Question: Game Rule: Clicking a light toggles itself and its adjacent (up, down, left, right) lights. What is the minimum number of clicks required to turn off all the lights?
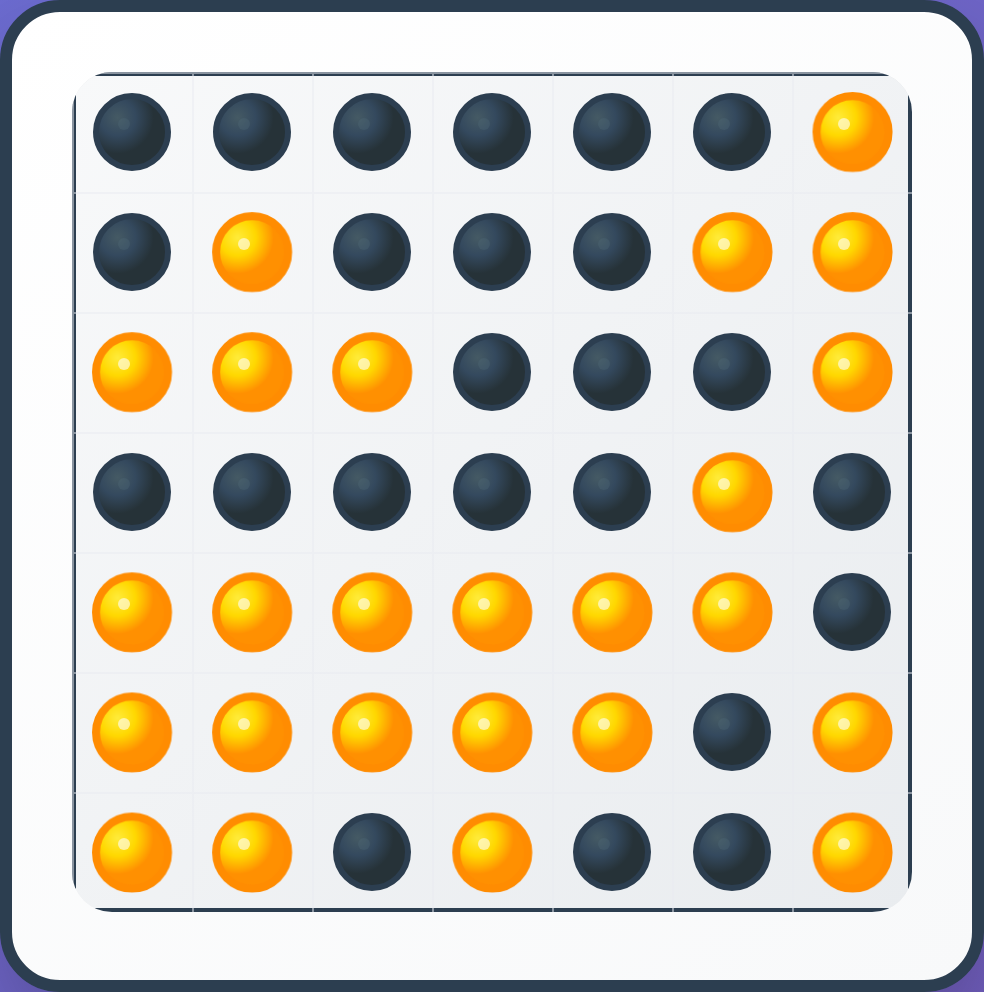
Answer: 7